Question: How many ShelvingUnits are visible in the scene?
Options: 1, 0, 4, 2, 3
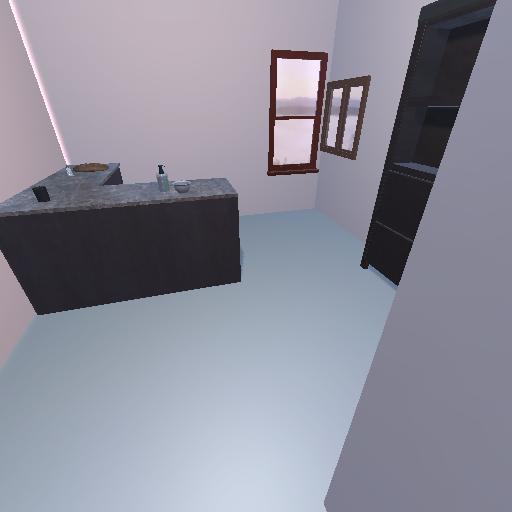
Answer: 1